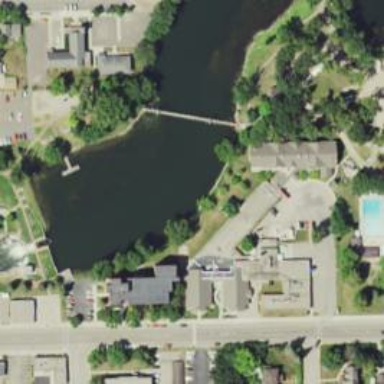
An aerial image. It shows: Nursing home.